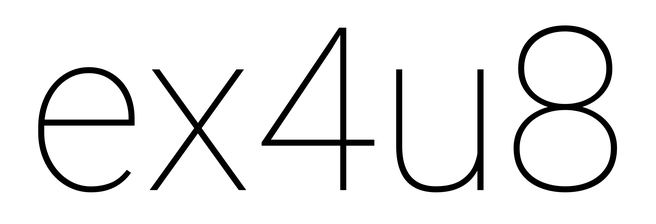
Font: Roboto_Thin